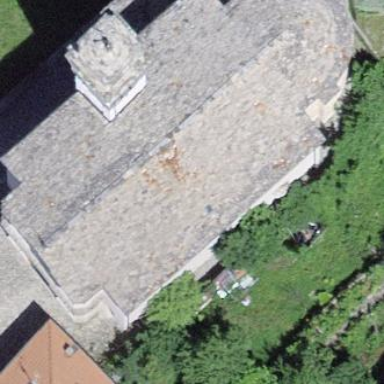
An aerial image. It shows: Part of building.